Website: apple
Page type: customer-info-address
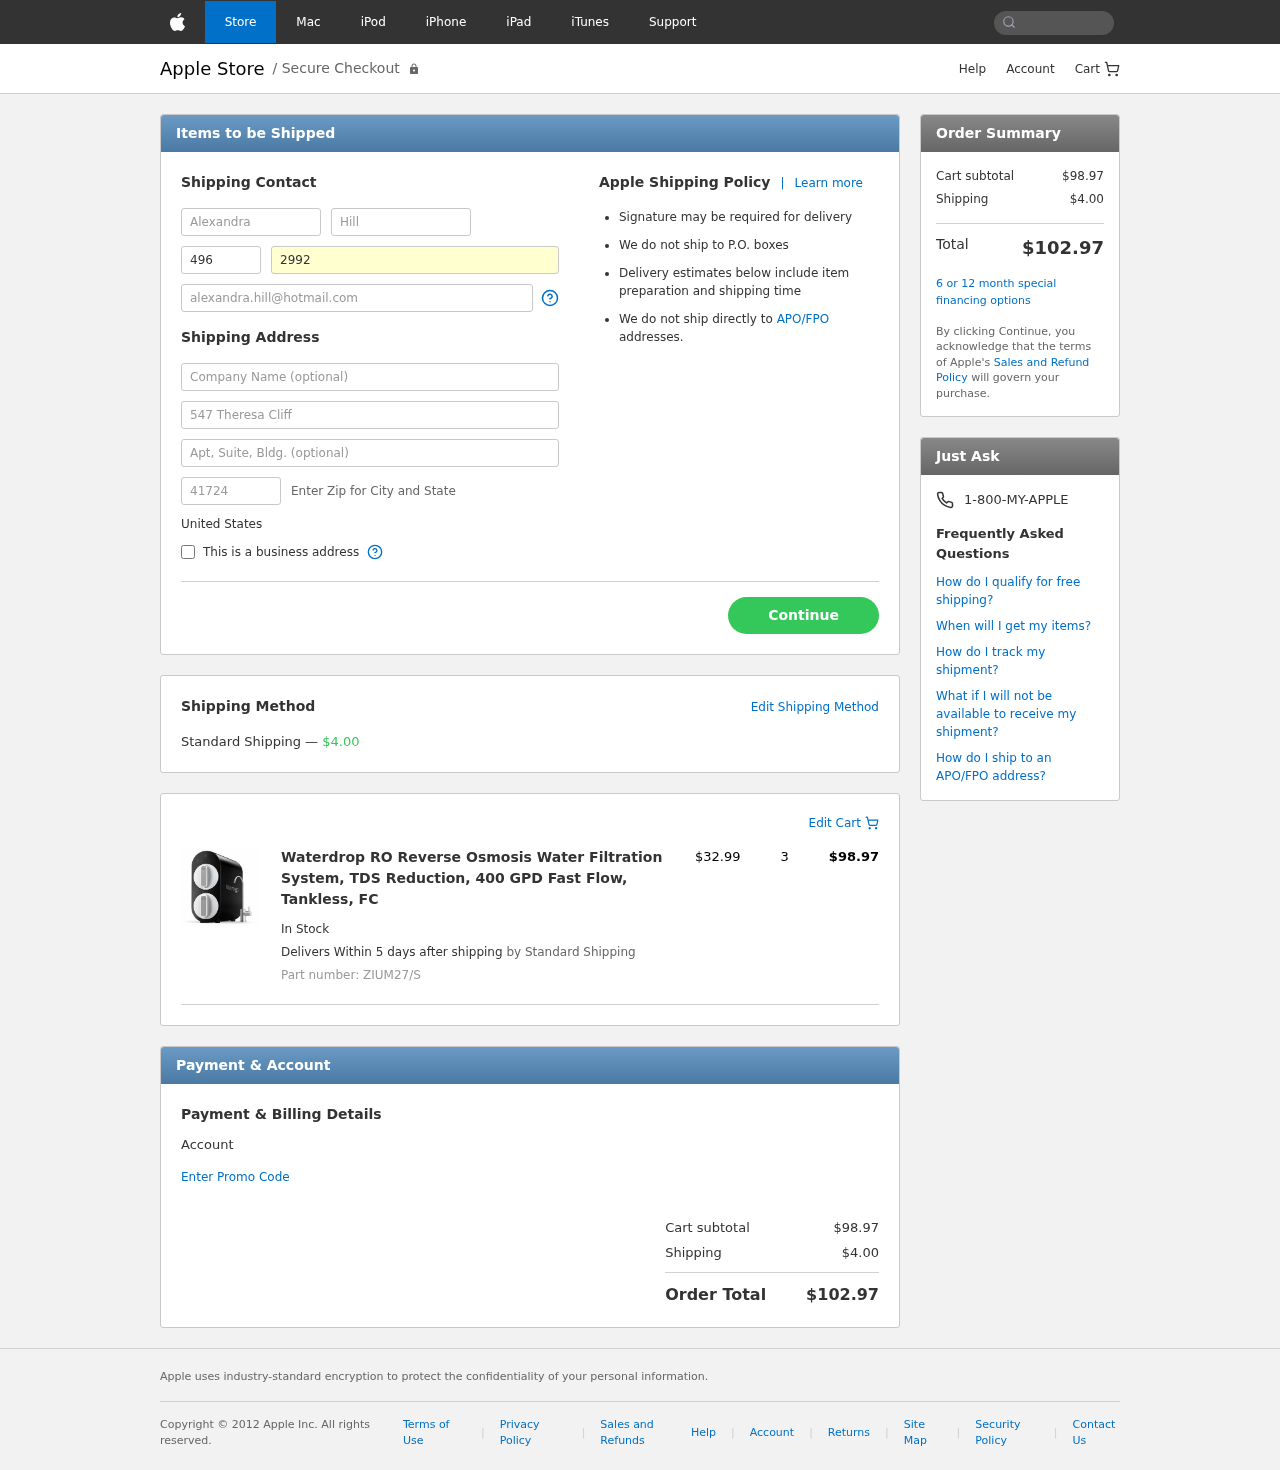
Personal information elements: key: PII_COUNTRY
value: United States
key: PII_FIRSTNAME
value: Alexandra
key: PII_LASTNAME
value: Hill
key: PII_PHONE_AREA
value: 496
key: PII_PHONE_LINE
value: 2992
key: PII_EMAIL
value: alexandra.hill@hotmail.com
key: PII_STREET
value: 547 Theresa Cliff
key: PII_POSTCODE
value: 41724
Product elements: key: PRODUCT1_NAME
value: Waterdrop RO Reverse Osmosis Water Filtration System, TDS Reduction, 400 GPD Fast Flow, Tankless, FC
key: PRODUCT1_PRICE
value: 32.99
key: PRODUCT1_QUANTITY
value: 3
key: PRODUCT1_SKU
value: ZIUM27/S
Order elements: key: ORDER_SHIPPING_COST
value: $4.00
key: ORDER_ITEM_TOTAL
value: $98.97
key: ORDER_SUBTOTAL
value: $98.97
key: ORDER_TOTAL
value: $102.97